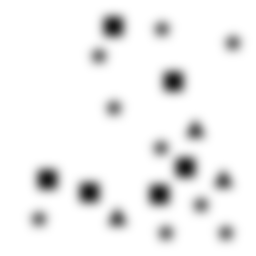
Squares: 6
Triangles: 3
Stars: 9
Total shapes: 18